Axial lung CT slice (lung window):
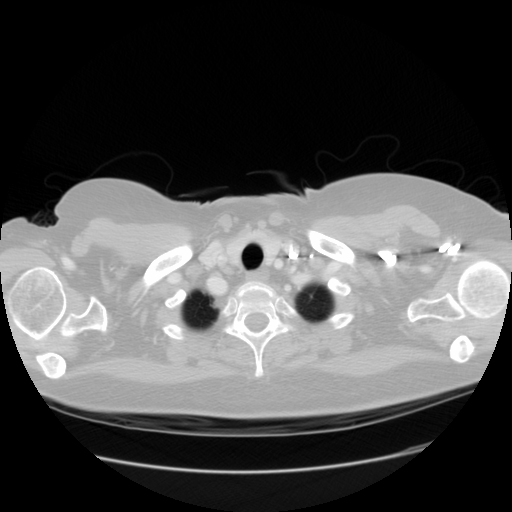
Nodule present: no